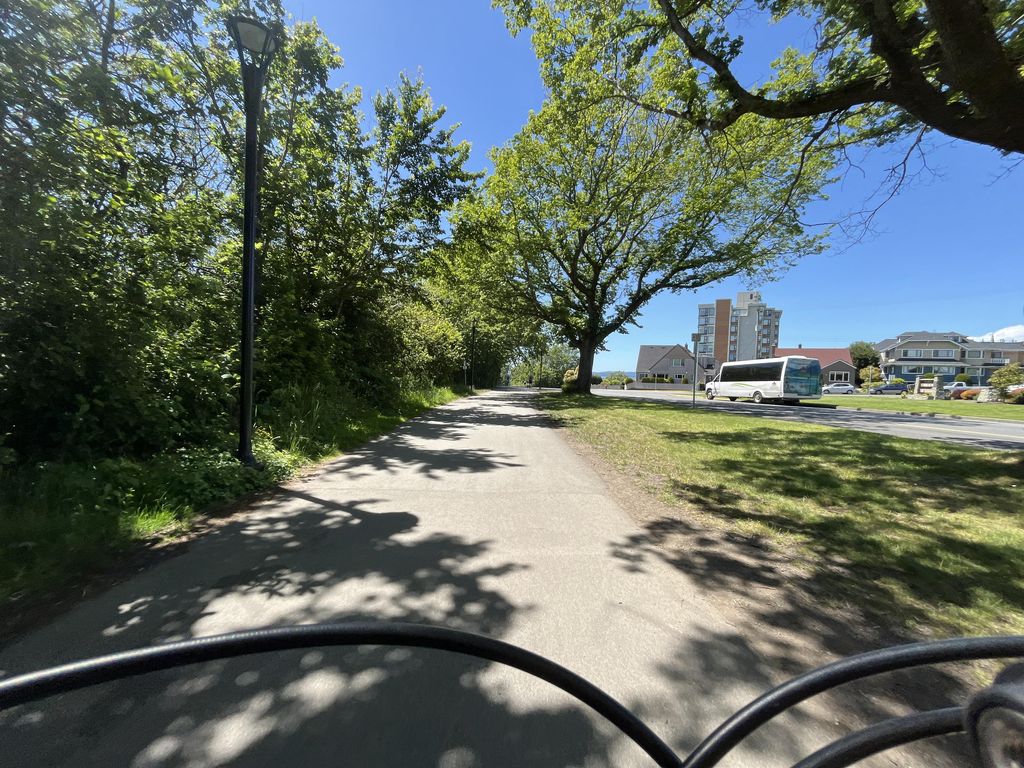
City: victoria